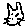
Label: cat